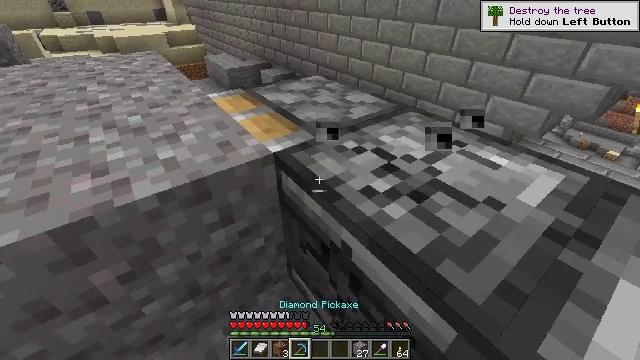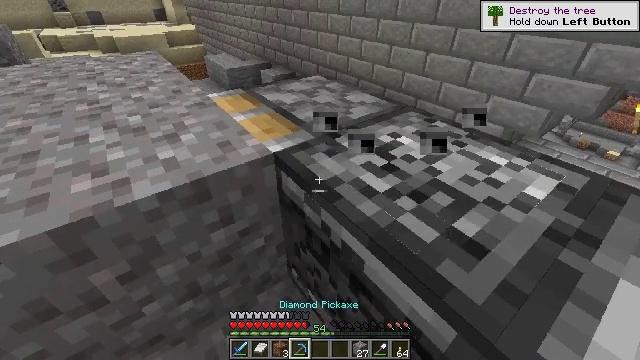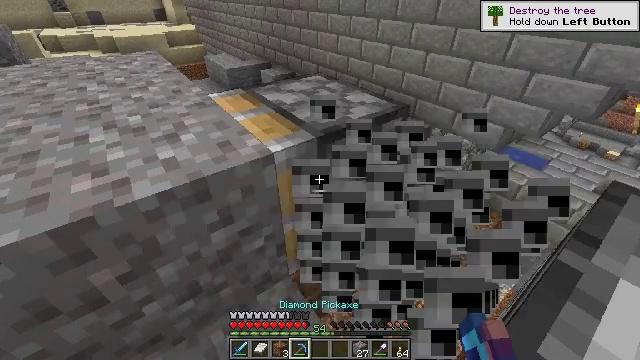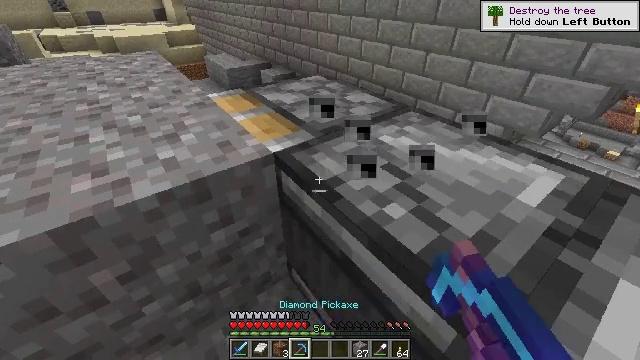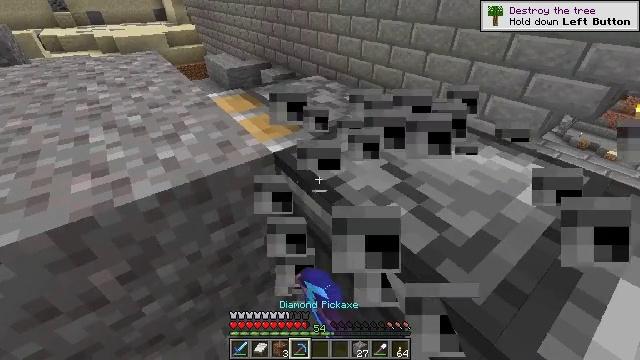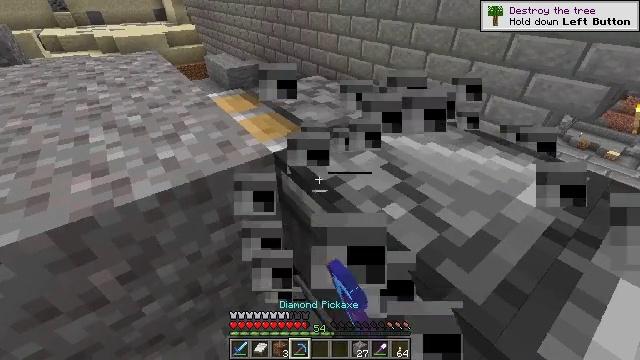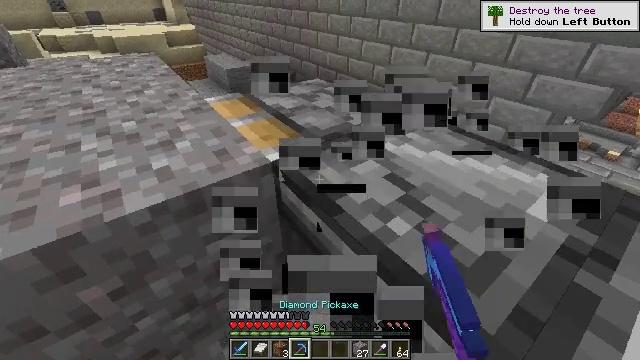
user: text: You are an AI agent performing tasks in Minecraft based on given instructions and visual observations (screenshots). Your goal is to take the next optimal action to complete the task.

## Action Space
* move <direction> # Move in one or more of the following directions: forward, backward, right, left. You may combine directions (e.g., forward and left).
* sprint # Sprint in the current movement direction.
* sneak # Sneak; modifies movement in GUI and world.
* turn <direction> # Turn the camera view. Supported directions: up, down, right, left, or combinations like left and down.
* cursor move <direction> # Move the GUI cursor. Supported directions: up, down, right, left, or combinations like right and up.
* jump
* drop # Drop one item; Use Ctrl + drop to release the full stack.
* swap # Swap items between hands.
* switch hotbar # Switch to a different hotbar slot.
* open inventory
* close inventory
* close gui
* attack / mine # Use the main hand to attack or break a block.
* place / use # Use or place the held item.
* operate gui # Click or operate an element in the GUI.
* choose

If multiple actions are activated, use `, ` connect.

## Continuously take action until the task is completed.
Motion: motion action
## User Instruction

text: Mine the observer block.
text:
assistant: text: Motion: attack / mine
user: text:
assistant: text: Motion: attack / mine
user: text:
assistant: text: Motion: attack / mine
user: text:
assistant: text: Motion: attack / mine
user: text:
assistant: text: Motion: attack / mine
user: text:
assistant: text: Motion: move forward, attack / mine
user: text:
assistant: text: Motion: no_op